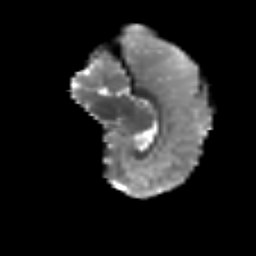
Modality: T2w
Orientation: sagittal
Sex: female
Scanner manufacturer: siemens
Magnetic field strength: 3 T
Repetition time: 5 s
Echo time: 0.071 s